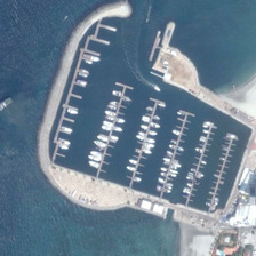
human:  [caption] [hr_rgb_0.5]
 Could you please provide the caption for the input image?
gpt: six row white steamers orderly lie at the pier in it .

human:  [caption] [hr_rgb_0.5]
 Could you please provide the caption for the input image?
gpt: Irregular corner port of it while there are many other buildings.

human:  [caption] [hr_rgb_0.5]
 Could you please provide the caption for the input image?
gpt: a white steamer is sailing back to port .

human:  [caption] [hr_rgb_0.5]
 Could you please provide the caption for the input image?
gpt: part of the sea with dark blue water in it .

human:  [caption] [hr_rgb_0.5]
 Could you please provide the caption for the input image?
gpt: An irregular square harbor with many buildings nearby.